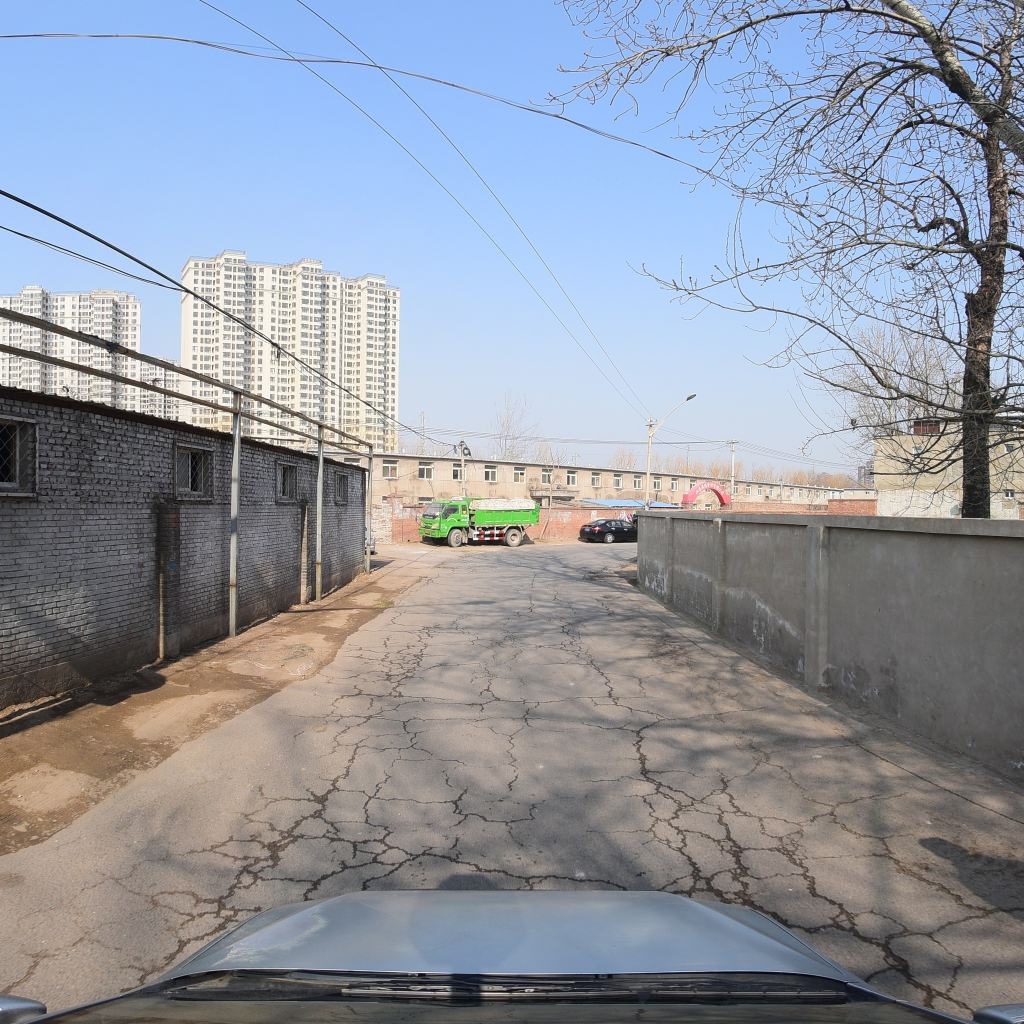
Region: Fengtai
Road damage annotations: alligator crack